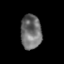
Tissue: skin
Cell type: Epithelial cells
Senescence score: 0.9282
Nuclear area (px): 702
Mean DAPI intensity: 111.048